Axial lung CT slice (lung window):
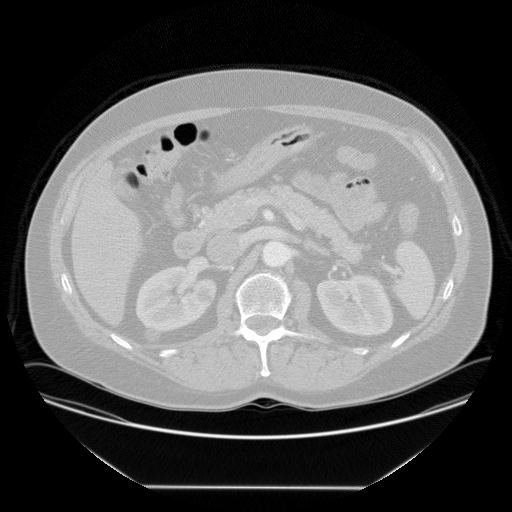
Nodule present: no